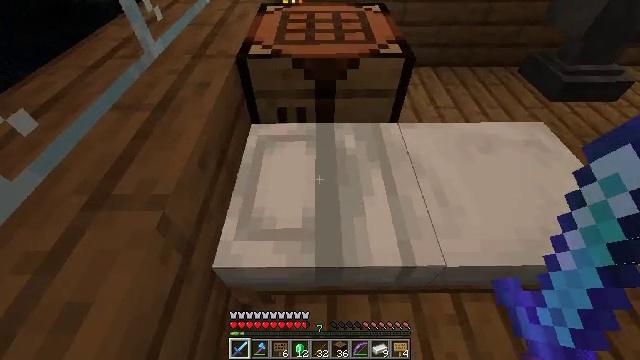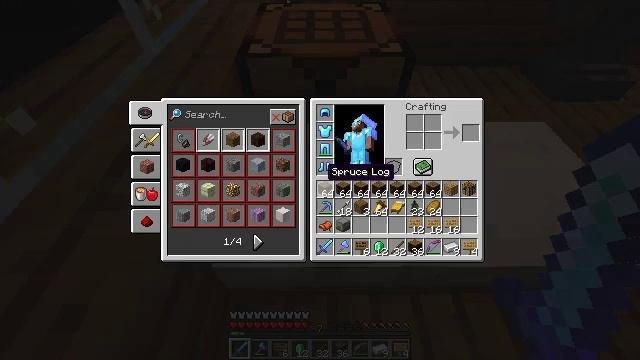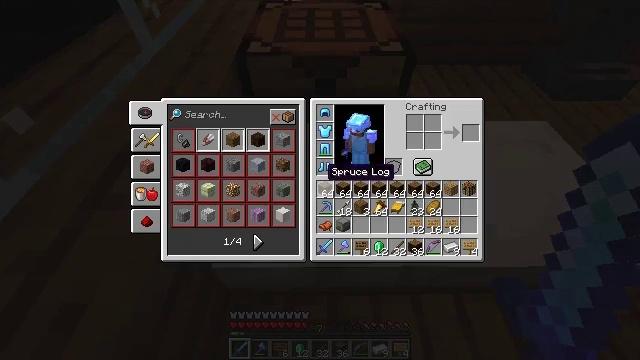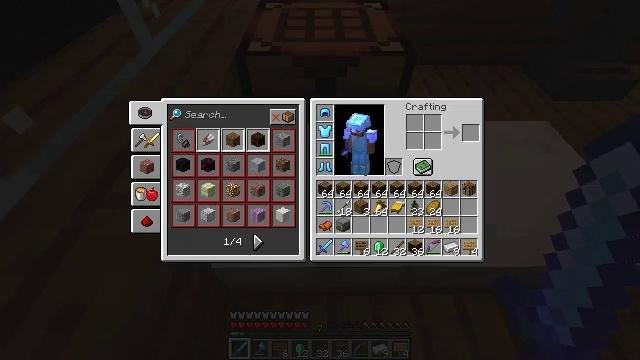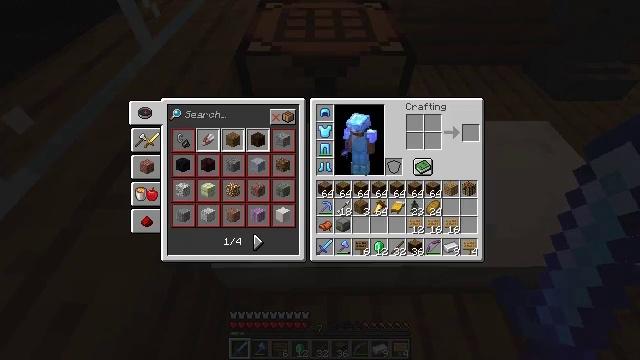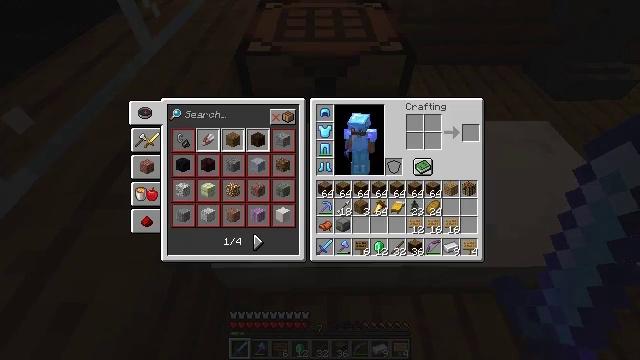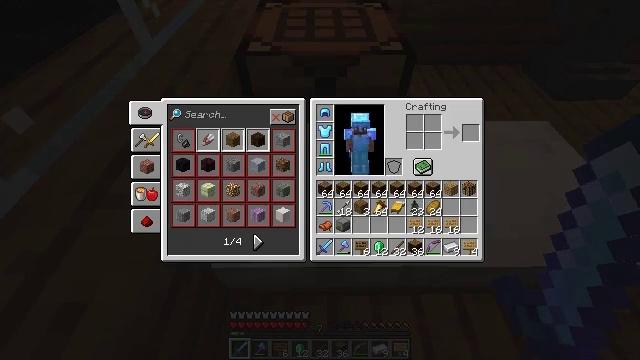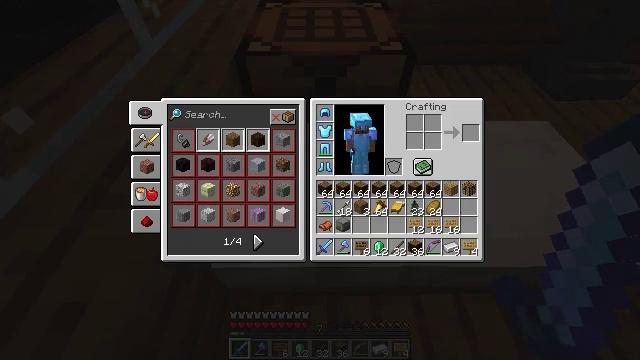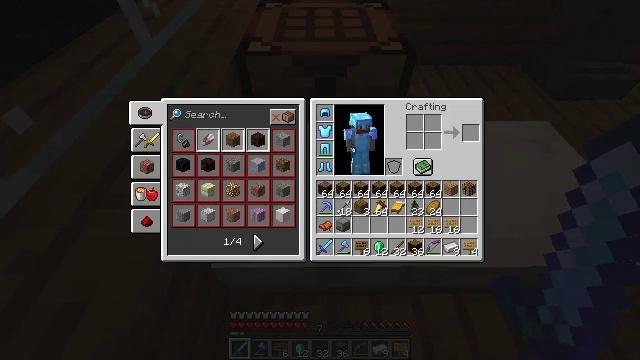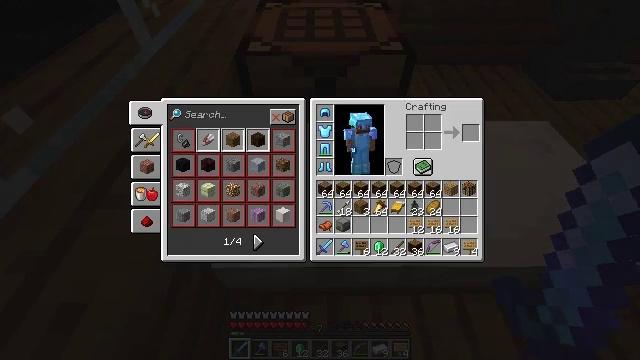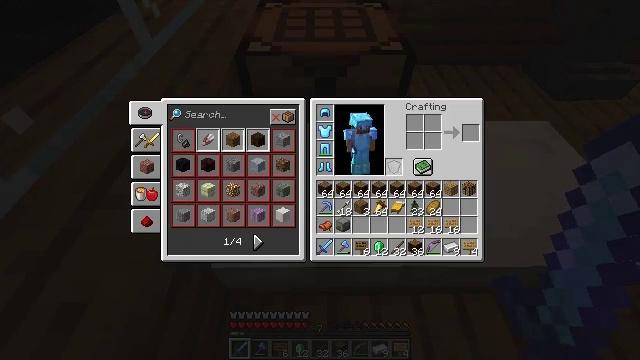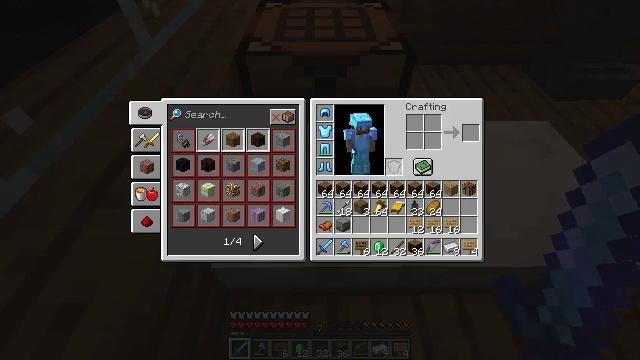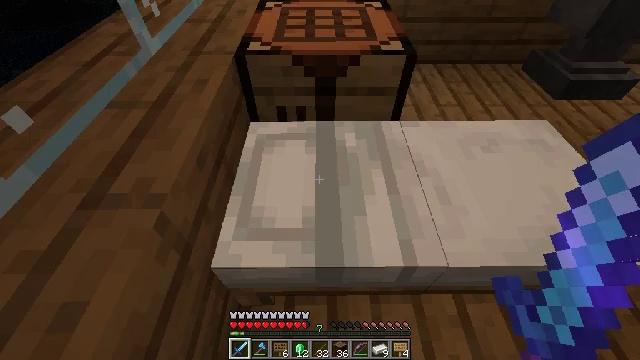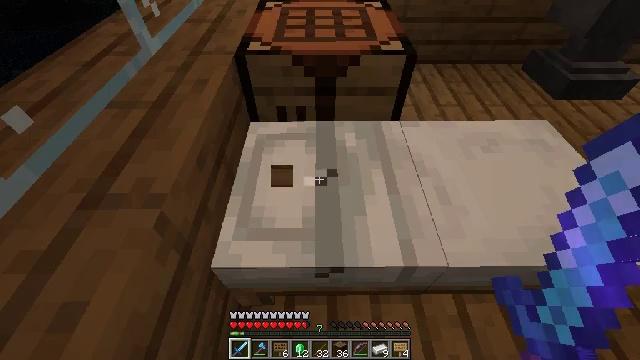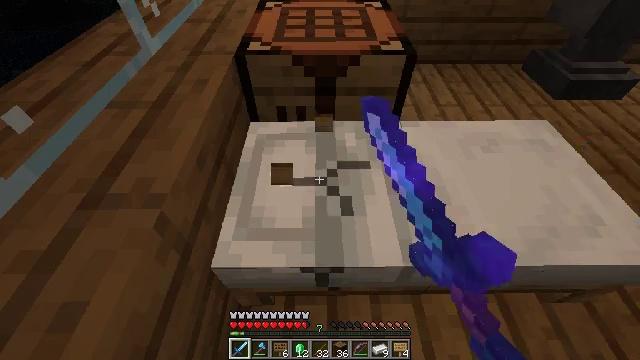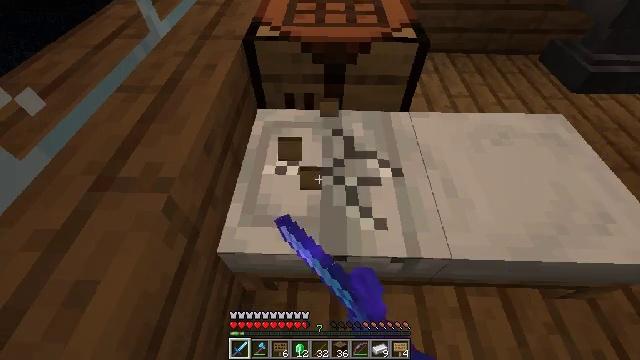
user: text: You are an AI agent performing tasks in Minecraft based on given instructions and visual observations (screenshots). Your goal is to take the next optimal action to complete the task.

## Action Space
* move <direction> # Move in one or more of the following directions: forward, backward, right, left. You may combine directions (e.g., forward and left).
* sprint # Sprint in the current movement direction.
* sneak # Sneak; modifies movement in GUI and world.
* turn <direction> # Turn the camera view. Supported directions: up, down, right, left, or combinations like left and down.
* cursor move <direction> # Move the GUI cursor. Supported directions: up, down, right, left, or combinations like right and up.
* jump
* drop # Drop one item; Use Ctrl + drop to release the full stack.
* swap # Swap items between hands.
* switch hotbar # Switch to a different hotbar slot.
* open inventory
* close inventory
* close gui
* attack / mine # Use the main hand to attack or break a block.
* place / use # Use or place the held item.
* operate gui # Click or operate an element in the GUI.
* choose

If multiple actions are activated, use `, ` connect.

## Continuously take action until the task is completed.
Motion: motion action
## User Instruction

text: Remove the white bed from its place.
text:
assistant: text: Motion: open inventory
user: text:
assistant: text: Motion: open inventory
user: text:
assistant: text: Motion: open inventory
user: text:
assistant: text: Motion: cursor move right and up
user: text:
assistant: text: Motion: cursor move right and up
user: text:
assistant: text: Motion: cursor move right
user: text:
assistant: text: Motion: cursor move right
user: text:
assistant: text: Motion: no_op
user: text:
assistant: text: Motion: no_op
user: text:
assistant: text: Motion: no_op
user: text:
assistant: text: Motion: no_op
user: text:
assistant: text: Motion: close inventory
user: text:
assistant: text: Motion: attack / mine, close inventory
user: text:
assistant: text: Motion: attack / mine
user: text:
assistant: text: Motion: turn left and down, attack / mine
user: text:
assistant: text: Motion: turn left and down, attack / mine
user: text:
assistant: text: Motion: attack / mine
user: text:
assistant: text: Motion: attack / mine
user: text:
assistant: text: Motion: attack / mine
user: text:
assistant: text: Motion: attack / mine
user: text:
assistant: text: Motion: attack / mine
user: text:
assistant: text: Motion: attack / mine
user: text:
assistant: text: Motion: no_op